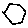
Label: hexagon